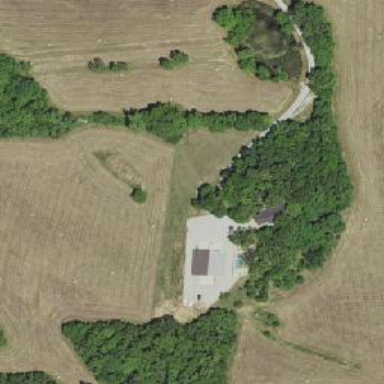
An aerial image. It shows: Driveway.